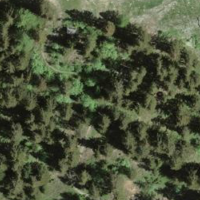
EUNIS habitat code: 43
Species observed at this site:
Ajuga pyramidalis